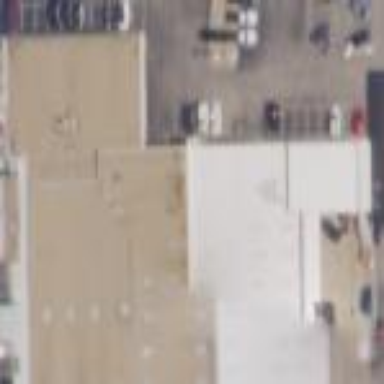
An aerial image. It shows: Building that houses car shop.